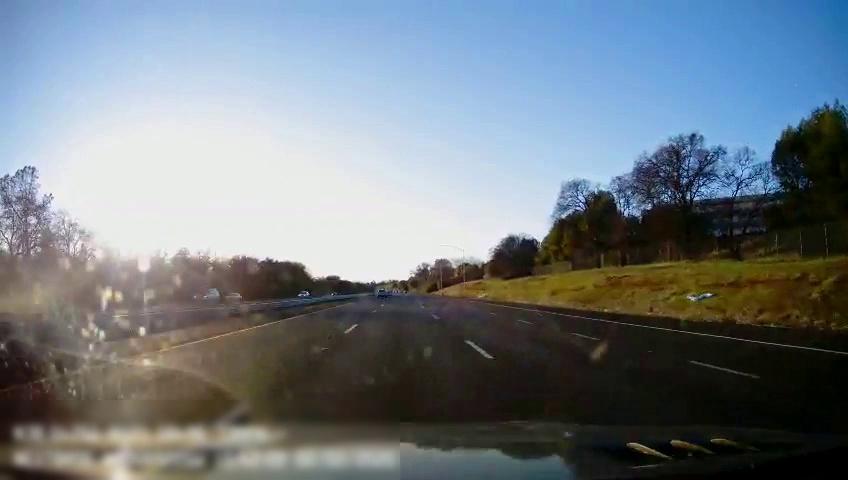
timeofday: Day
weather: Cloudy
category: Drivable Space
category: Vehicles | Truck
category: Vehicles | Car
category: Vehicles | SUV
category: Lanes | Alternate Lane
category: Lanes | Current Lane
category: Lanes | Current Lane
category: Lanes | Alternate Lane
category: Lanes | Alternate Lane